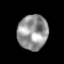
Tissue: prostate
Cell type: T cells
Senescence score: 0.3234
Nuclear area (px): 1039
Mean DAPI intensity: 146.405